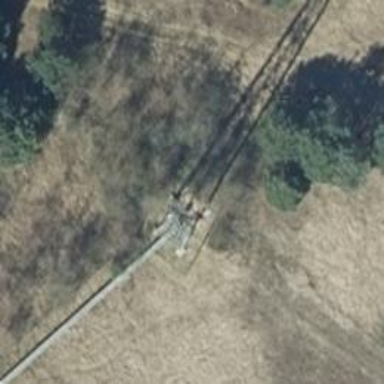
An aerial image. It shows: Communication tower.